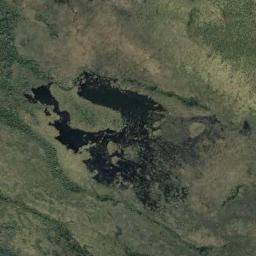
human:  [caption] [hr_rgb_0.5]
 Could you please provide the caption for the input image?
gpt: There is a lake in the brown bare land in a wetland with sparse green plants on the bare land .

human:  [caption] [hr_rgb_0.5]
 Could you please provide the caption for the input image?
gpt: The wetland consists of bare land, Green plants and water .

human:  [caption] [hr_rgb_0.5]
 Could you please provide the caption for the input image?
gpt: One third of this wetland is lake .

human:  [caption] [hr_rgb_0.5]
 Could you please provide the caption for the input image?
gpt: Many waters of different sizes are surrounded by wetlands .

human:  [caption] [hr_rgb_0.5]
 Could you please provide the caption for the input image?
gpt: There are some water areas on the wetland .